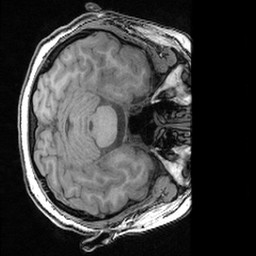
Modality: T1w
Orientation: axial
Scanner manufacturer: ge
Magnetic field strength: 3 T
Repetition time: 0.008572 s
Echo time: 0.003384 s